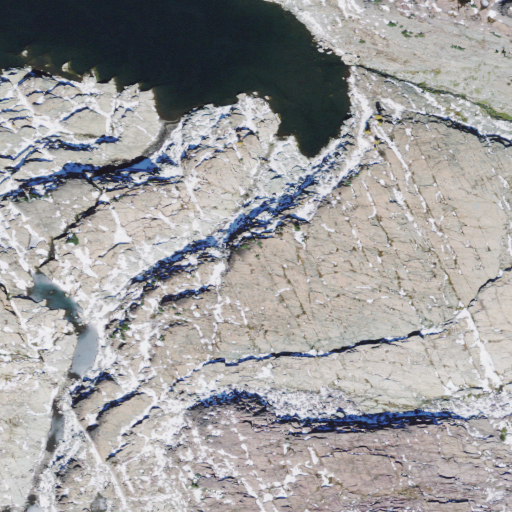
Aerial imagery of mountain in Montana named Three Summit Peak containing barren land and open water